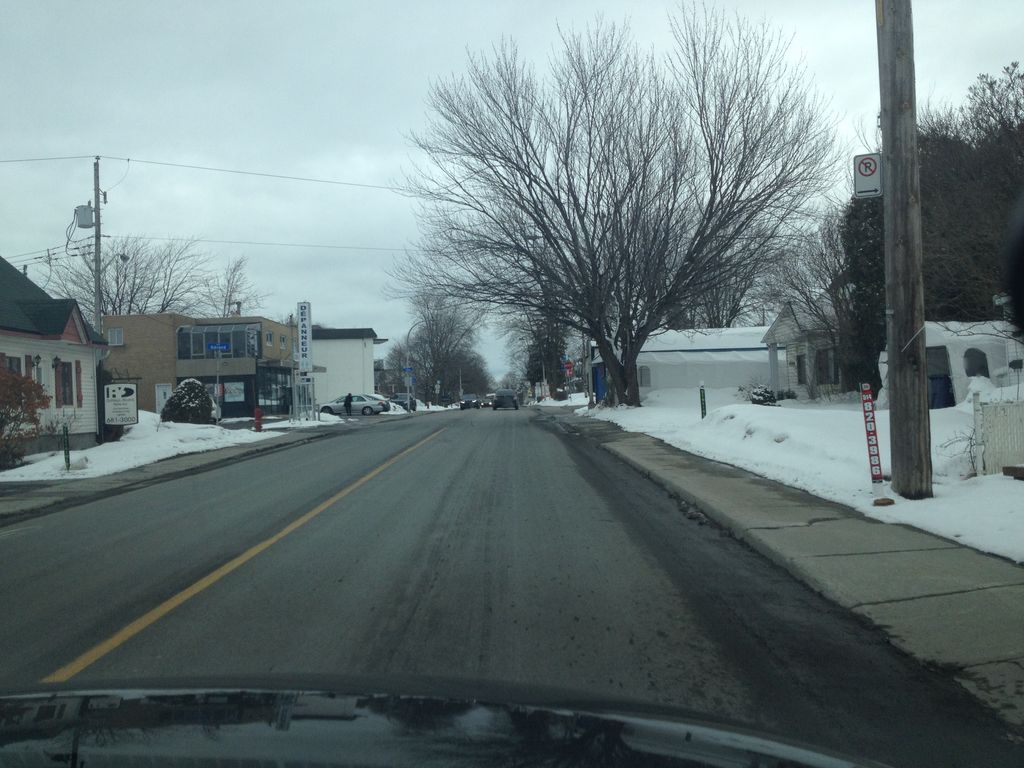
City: montreal